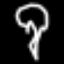
Label: mushroom